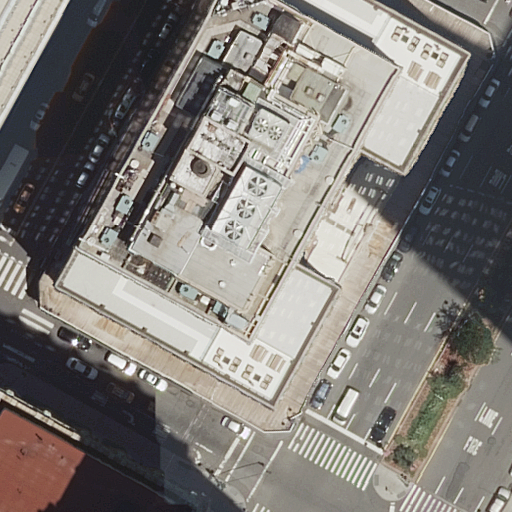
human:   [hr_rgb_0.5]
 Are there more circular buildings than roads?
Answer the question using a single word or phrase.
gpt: no

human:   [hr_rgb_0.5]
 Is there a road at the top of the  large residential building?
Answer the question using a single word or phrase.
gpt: yes

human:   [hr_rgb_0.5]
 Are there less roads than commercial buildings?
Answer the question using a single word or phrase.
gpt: no

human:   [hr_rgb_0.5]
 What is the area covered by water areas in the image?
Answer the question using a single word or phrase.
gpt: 0m2

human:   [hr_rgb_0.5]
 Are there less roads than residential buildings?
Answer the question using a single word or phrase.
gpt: no

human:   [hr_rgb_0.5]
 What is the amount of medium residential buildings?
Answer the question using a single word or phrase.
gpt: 1

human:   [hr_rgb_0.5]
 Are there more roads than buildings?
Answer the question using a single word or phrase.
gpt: yes

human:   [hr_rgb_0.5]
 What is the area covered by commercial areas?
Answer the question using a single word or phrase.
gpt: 0m2

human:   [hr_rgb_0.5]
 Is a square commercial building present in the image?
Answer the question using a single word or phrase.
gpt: no

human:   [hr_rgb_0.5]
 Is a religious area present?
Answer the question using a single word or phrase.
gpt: no

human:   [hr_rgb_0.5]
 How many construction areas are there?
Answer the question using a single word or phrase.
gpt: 0

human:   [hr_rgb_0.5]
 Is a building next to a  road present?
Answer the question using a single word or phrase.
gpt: yes

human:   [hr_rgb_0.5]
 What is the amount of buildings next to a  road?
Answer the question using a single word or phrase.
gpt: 4

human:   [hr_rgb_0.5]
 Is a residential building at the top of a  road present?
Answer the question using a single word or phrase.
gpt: yes

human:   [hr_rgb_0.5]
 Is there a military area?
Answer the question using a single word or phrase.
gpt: no

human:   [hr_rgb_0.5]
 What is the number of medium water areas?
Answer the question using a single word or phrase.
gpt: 0

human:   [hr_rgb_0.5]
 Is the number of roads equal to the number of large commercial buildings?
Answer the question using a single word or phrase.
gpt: no

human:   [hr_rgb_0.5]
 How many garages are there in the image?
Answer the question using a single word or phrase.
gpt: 0

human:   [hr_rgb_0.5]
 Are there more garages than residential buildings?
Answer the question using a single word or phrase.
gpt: no

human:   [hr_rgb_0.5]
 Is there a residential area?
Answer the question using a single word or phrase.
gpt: no

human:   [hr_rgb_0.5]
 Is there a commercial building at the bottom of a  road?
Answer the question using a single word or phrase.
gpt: yes

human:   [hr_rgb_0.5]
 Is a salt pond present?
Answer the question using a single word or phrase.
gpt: no

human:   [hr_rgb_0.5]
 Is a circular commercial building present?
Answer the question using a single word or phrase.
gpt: no

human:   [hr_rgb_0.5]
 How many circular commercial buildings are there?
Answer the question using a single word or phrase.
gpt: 0

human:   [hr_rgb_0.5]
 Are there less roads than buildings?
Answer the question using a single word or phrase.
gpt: no

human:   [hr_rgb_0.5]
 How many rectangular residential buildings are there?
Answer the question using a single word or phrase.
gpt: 2

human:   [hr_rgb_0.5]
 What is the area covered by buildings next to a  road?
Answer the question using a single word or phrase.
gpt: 2922m2

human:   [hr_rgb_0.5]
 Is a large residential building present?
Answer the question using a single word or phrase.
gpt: yes

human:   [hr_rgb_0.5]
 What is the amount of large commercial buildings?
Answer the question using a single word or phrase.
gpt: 0

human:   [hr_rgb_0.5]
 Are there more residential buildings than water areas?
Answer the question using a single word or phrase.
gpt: yes

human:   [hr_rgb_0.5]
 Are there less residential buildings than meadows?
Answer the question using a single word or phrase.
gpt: no

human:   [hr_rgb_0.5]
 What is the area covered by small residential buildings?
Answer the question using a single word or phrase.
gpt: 0m2

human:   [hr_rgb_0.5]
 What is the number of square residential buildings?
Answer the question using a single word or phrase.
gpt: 0

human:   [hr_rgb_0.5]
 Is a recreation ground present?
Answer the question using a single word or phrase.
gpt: no

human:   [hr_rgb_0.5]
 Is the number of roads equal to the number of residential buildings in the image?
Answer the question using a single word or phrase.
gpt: no

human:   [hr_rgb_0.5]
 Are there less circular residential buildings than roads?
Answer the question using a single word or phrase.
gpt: yes